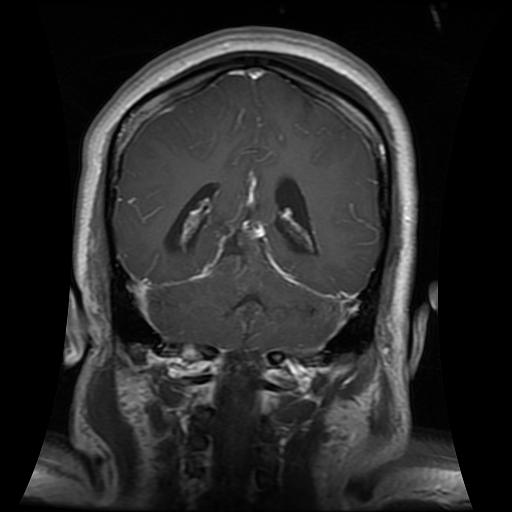
Label: glioma